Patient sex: M
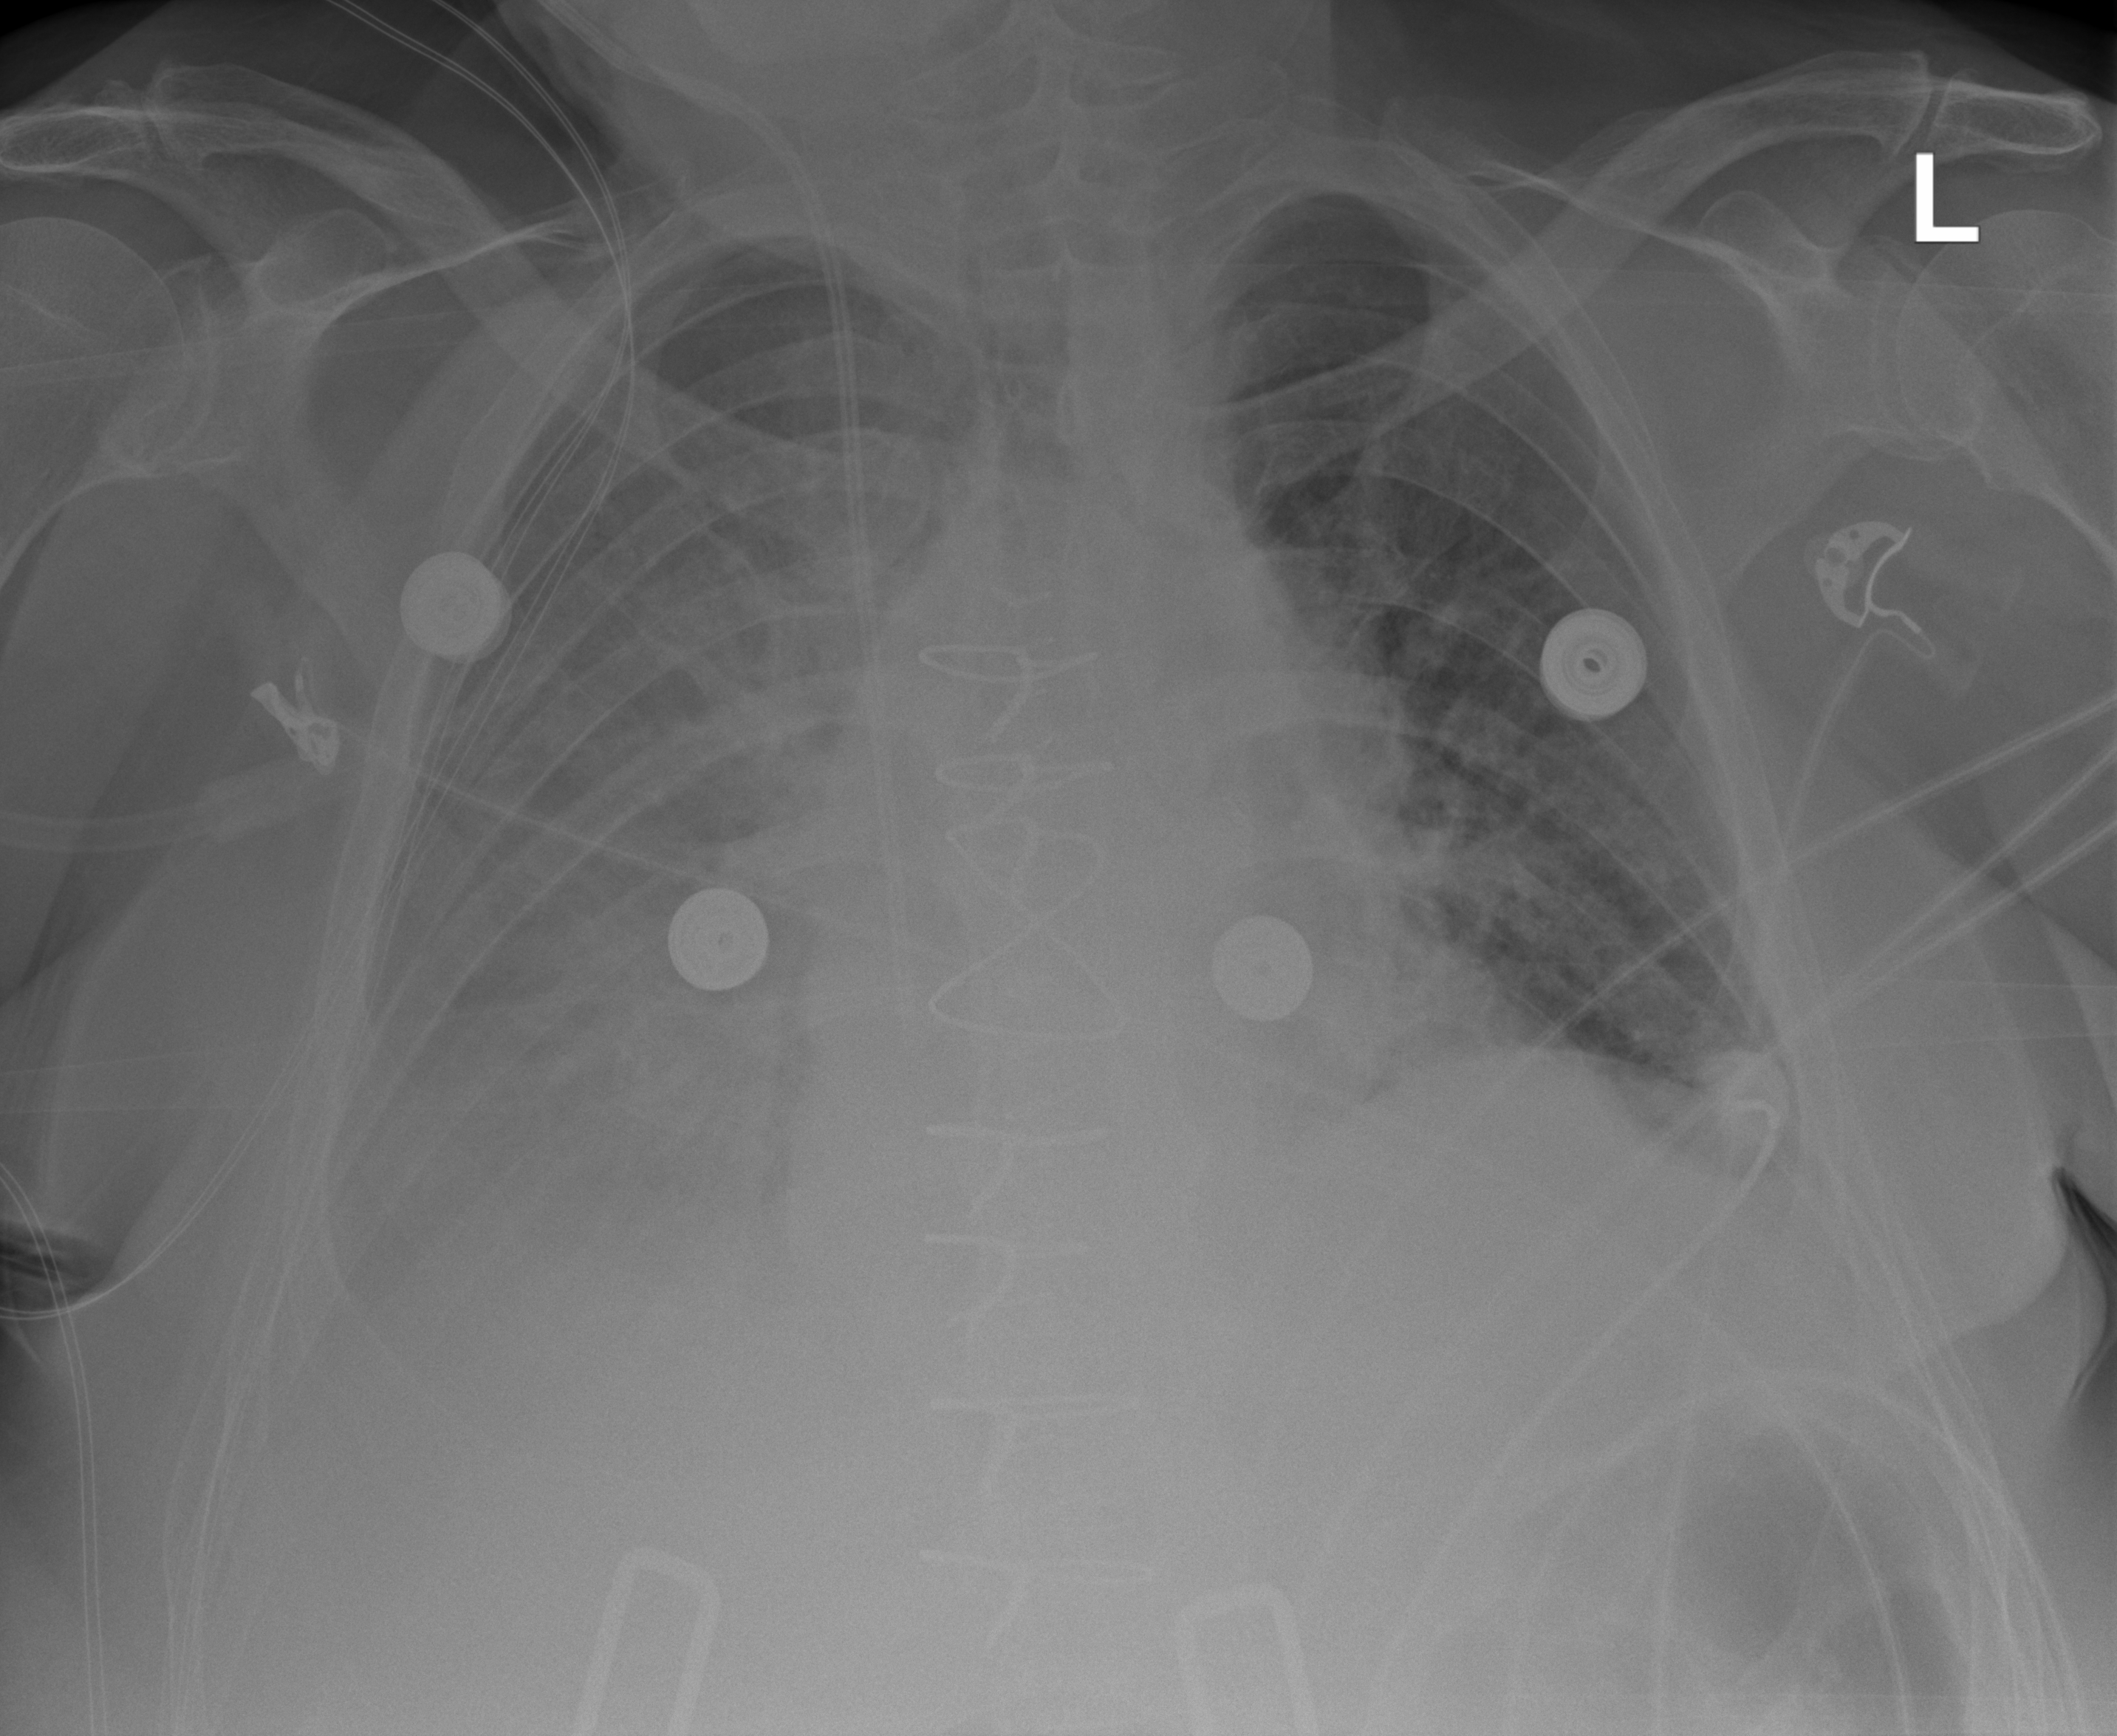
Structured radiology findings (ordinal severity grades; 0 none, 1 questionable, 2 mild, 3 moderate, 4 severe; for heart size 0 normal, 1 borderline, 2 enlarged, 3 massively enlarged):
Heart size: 2
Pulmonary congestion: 1
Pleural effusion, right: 3
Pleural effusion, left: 2
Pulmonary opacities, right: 1
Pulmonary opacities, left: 1
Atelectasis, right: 3
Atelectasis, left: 2